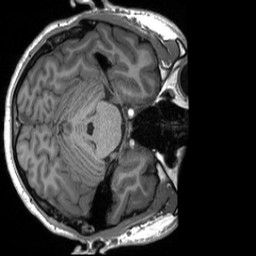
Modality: T1w
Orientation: axial
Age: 22
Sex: male
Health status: healthy
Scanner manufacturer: siemens
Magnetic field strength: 3 T
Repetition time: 2 s
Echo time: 0.00232 s